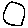
Label: circle